Question: I have a problem with Safari on iOS7. The problem is about having sprite images for retina so on Safari on iOS7 and background-size (I think so). It works well on Chrome on iOS7, but on Safari doesn't. Code that is in use is:
'''
@media only screen and (-webkit-min-device-pixel-ratio: 2), only screen and (-moz-min-device-pixel-ratio: 2), only screen and (-o-min-device-pixel-ratio: 2/1), only screen and (min-device-pixel-ratio: 2), only screen and (min-resolution: 2dppx) {
footer ul.social li a { background-size: 48px 144px; }
footer ul.social li a.fb { background: url(../images/socialx2.png) 0 0 no-repeat; }
footer ul.social li a.in { background: url(../images/socialx2.png) 0 -48px no-repeat; }
footer ul.social li a.tw { background: url(../images/socialx2.png) 0 -96px no-repeat; }
}
'''
Here's an image of how it looks like on Safari under IOS7

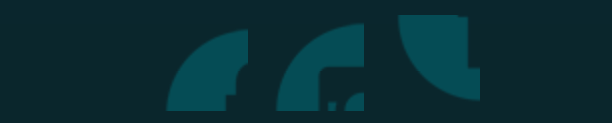
Answer: On safari / iOS7, background-size is reseted when using the background property.
You need to specify background-property after your background :
'''
@media only screen and (-webkit-min-device-pixel-ratio: 2), only screen and (-moz-min-device-pixel-ratio: 2), only screen and (-o-min-device-pixel-ratio: 2/1), only screen and (min-device-pixel-ratio: 2), only screen and (min-resolution: 2dppx) {
footer ul.social li a.fb { background: url(../images/socialx2.png) 0 0 no-repeat; background-size: 48px 144px; }
footer ul.social li a.in { background: url(../images/socialx2.png) 0 -48px no-repeat; background-size: 48px 144px; }
footer ul.social li a.tw { background: url(../images/socialx2.png) 0 -96px no-repeat; background-size: 48px 144px; }
}
'''